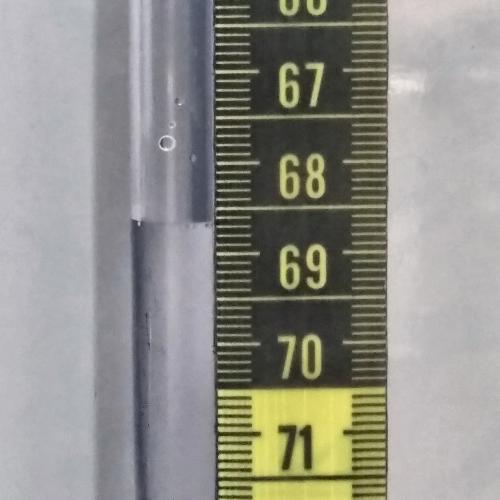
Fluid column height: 68.6 cm